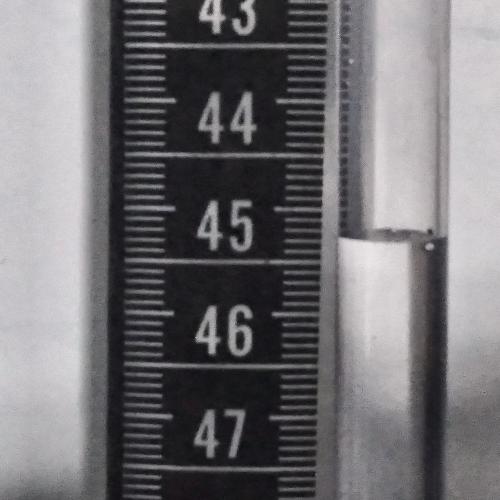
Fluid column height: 45.3 cm